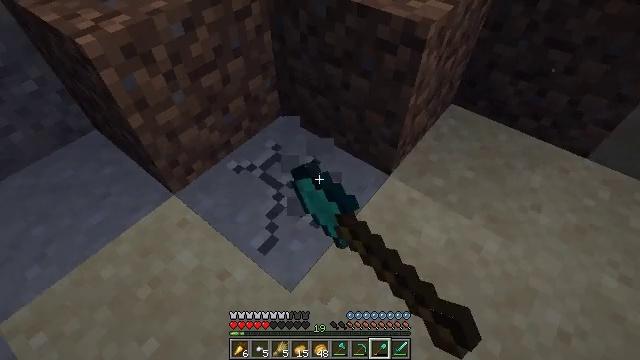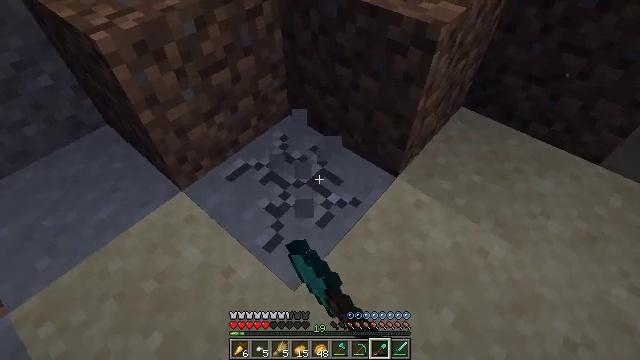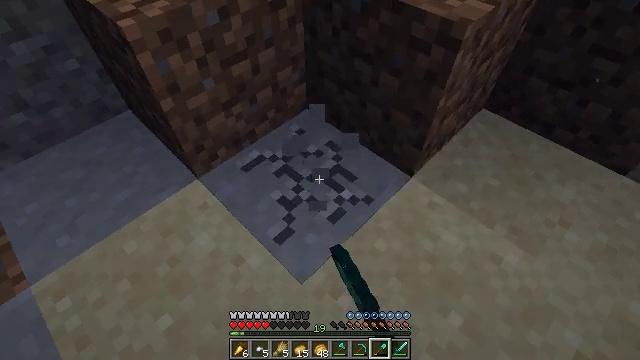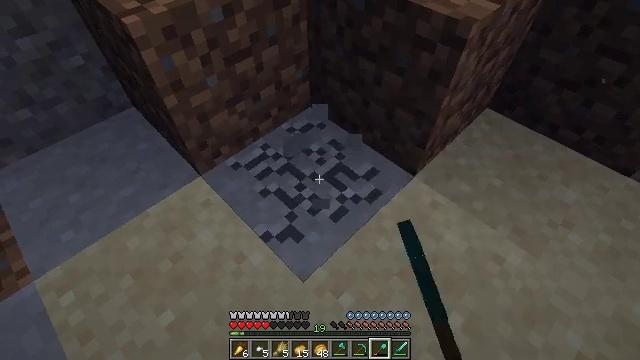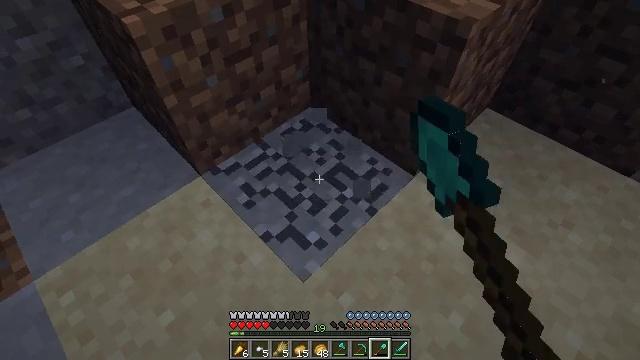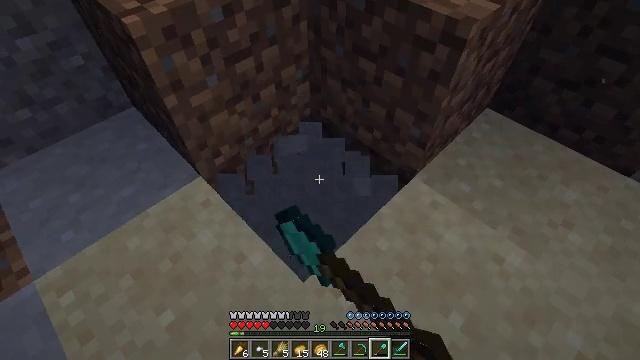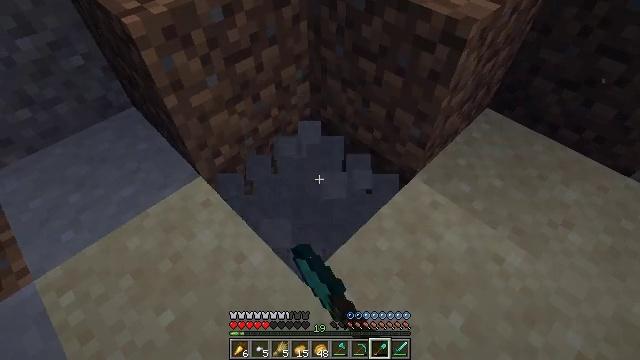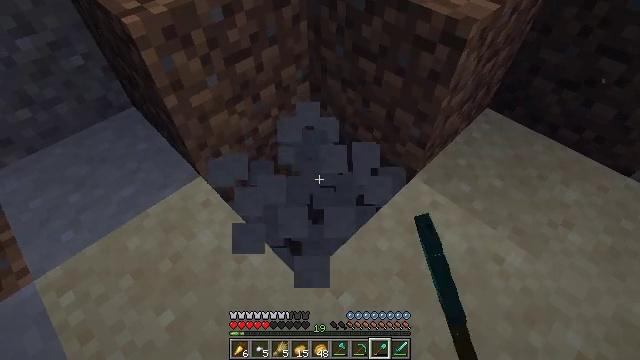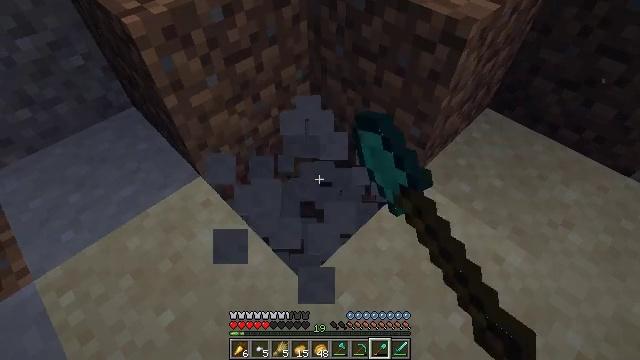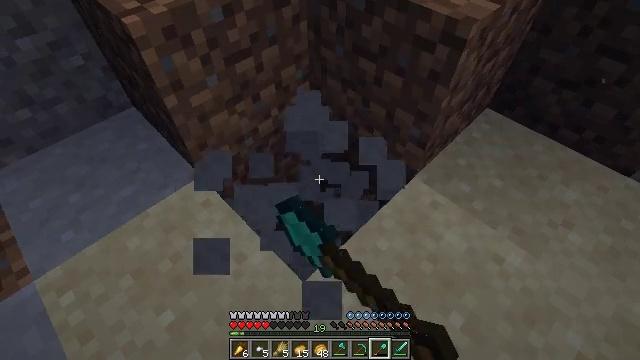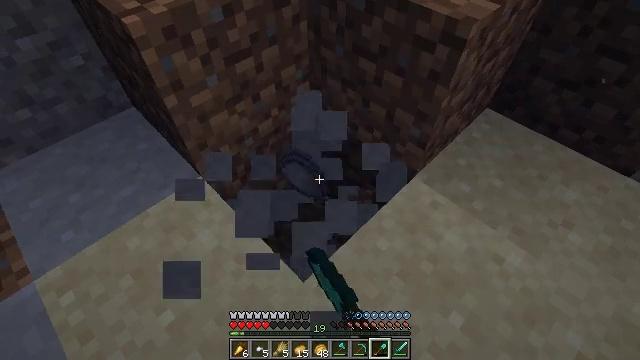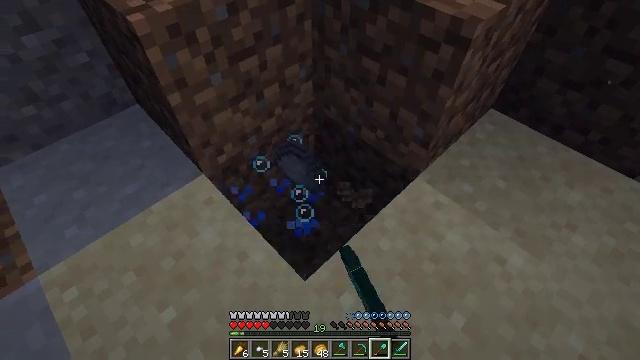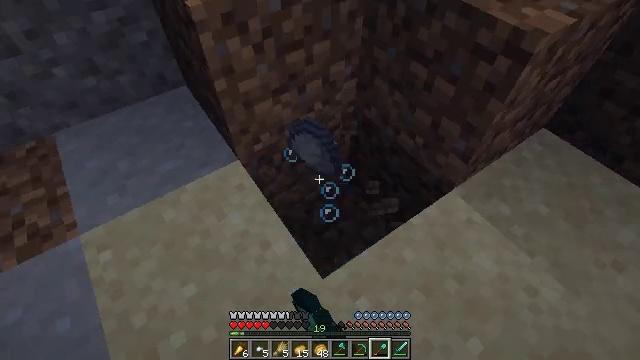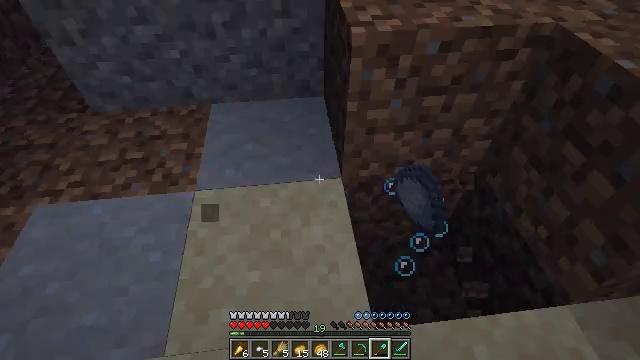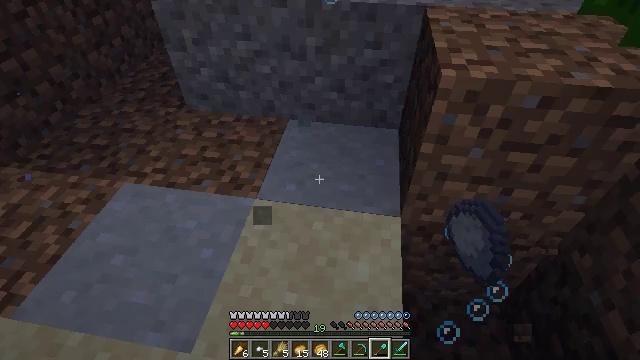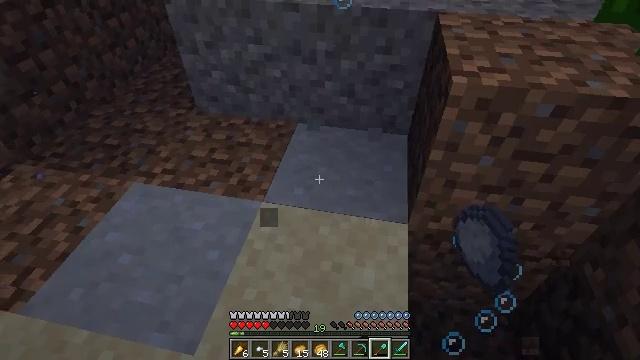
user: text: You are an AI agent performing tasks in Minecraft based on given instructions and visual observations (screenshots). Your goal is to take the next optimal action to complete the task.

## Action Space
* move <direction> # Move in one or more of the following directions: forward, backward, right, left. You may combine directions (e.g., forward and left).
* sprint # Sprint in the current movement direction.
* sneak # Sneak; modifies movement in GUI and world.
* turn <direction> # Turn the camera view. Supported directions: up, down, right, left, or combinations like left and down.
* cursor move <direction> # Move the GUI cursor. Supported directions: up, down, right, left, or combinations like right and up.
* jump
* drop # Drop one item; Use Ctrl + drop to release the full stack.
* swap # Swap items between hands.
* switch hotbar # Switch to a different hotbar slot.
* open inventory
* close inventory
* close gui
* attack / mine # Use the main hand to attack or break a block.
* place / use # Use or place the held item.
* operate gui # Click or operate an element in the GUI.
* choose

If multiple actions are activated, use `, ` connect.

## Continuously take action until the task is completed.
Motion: motion action
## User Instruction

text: Dig up clay found underwater.
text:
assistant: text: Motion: turn left, attack / mine
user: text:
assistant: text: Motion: turn left, attack / mine
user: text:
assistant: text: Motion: attack / mine
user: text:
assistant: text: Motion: attack / mine
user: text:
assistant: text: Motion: attack / mine
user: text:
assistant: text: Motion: attack / mine
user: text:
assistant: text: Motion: attack / mine
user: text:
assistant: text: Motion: attack / mine
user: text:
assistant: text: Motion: attack / mine
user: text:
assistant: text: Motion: attack / mine
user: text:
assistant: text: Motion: attack / mine
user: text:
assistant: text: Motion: move forward, turn left, attack / mine
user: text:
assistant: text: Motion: move forward, turn left and up, attack / mine
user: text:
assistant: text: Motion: move forward, turn left and up, attack / mine
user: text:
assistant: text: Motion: move forward, turn left, attack / mine
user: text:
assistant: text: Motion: move forward, attack / mine
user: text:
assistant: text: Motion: move forward, attack / mine
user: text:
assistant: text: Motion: attack / mine
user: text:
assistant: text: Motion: attack / mine
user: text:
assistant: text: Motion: turn right and down, attack / mine
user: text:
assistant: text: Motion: turn right and down, attack / mine
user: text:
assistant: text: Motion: attack / mine
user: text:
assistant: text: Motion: attack / mine
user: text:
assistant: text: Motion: attack / mine
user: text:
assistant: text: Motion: attack / mine
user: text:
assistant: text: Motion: attack / mine
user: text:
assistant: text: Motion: attack / mine
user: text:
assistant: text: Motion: attack / mine
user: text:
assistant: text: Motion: attack / mine
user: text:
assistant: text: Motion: attack / mine